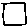
Label: square